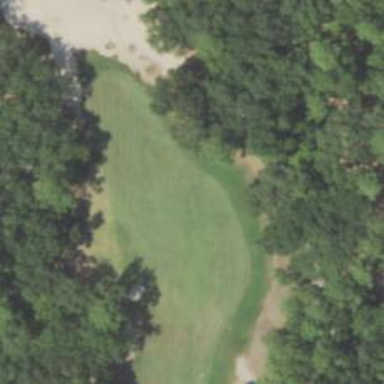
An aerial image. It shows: View of golf hole.